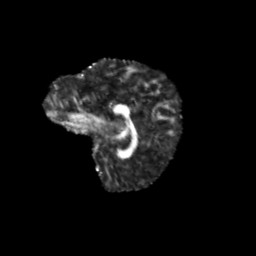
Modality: FA
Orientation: sagittal
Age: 10
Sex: female
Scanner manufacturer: siemens
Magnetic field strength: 3 T
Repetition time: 3.8 s
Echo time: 0.07 s